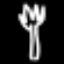
Label: fork